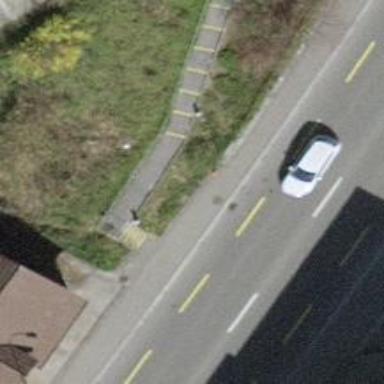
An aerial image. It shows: Set of steps on the road.